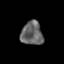
Tissue: lung
Cell type: Others
Senescence score: 0.2017
Nuclear area (px): 506
Mean DAPI intensity: 100.84